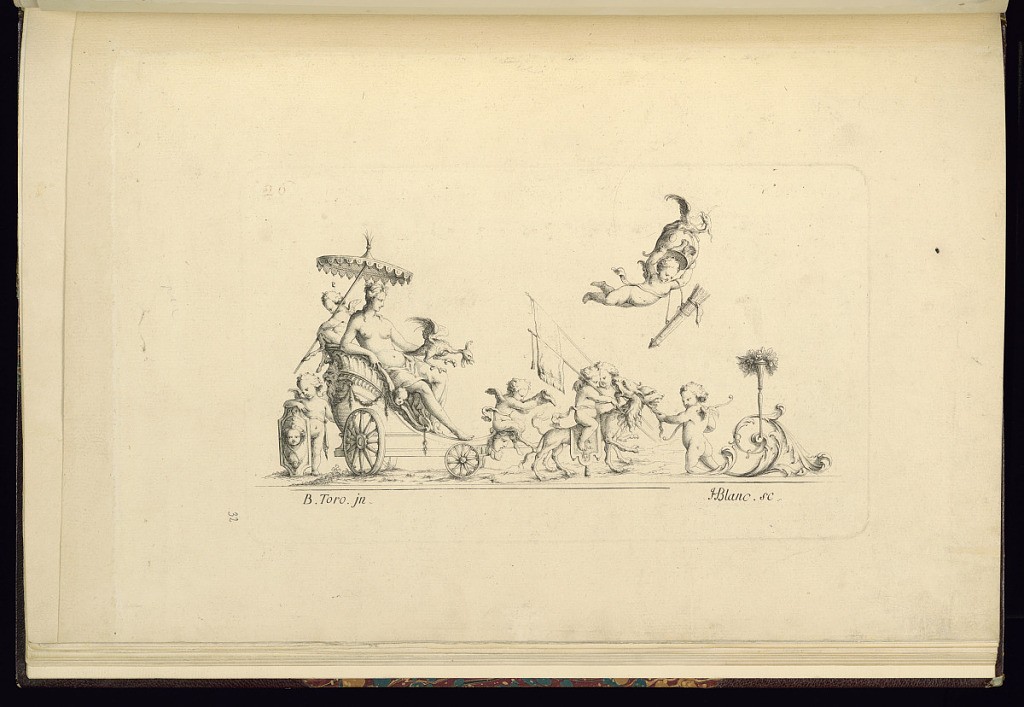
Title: Ornament Design
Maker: Jean-Bernard Turreau, French, 1672 - 1731
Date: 1716-19
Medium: Etching on laid paper
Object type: Print
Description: Ornament design featuring grotesque motifs with a nude female figure (Venus) seated in a chariot with a dragon on her lap and a putto holding a parasol above her head. Putti leading the chariot and seated on lions, and holding flags, and scrolling leaves (rinceaux) with a vase of flowers, with a flying putto above holding a helmet and quiver of arrows. The plate is signed.